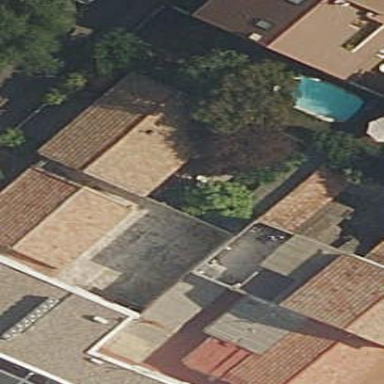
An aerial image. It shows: Simple and straightforward house.